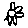
Label: flower